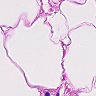
Metastatic tissue present: no